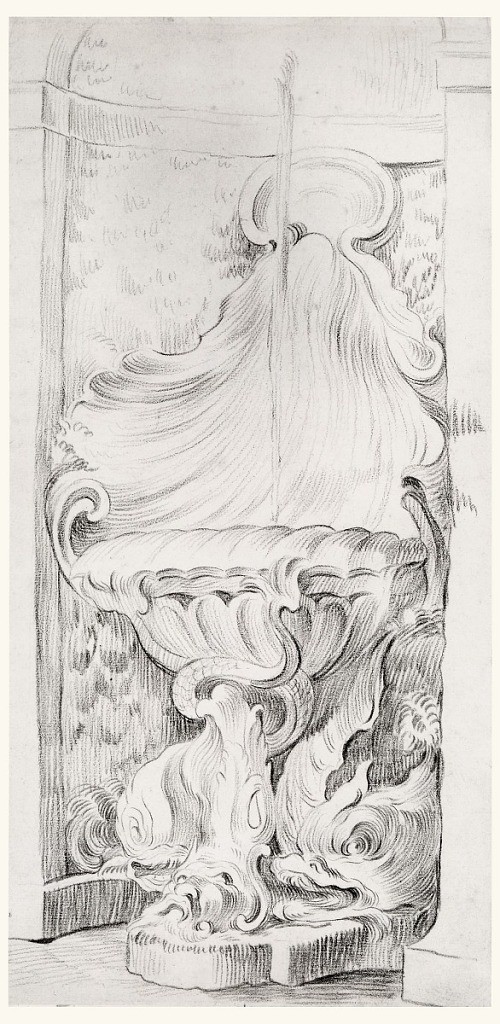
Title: Design for Fountain in Niche
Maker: Edme Bouchardon, French, 1698–1762
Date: ca. 1735
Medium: Red chalk on off-white laid paper
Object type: Drawing
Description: Fountain consisting of a pedestal of two dolphins and a mask which support the basin in which water flows.  A shell rises from behind the basin obliquely to the entablature of the niche forming an opening in the wall at the top.